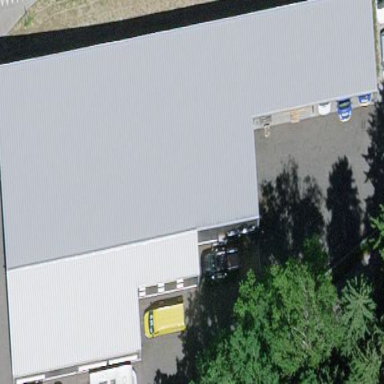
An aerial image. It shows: Commercial building.